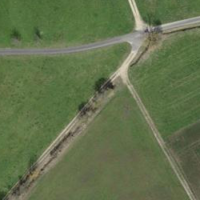
EUNIS habitat code: 25
Species observed at this site:
Conocephalus fuscus